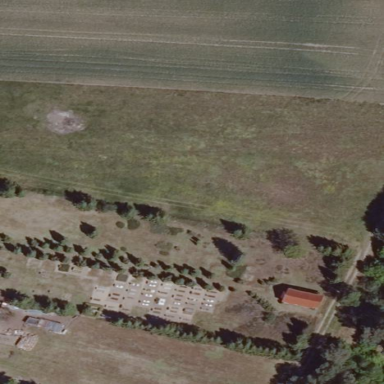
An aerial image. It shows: Cemetery.